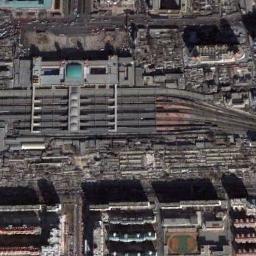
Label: railway_station